Aerial crown-view tile of a tropical tree (Barro Colorado Island, Panama), acquired 20240716:
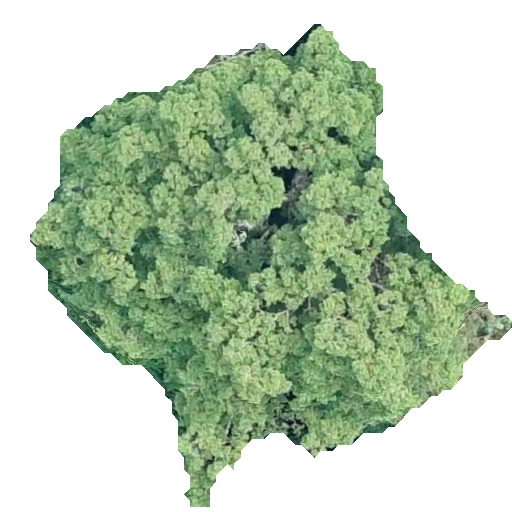
Species: Brosimum alicastrum
GBIF accepted scientific name: Brosimum alicastrum
Crown area: 198.115 m²